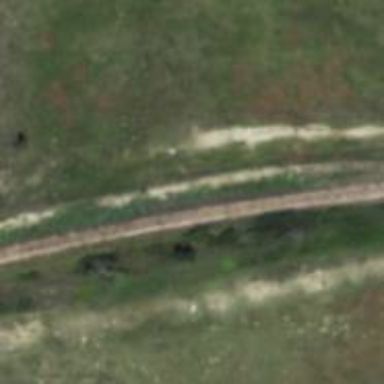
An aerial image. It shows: Abandoned railway.